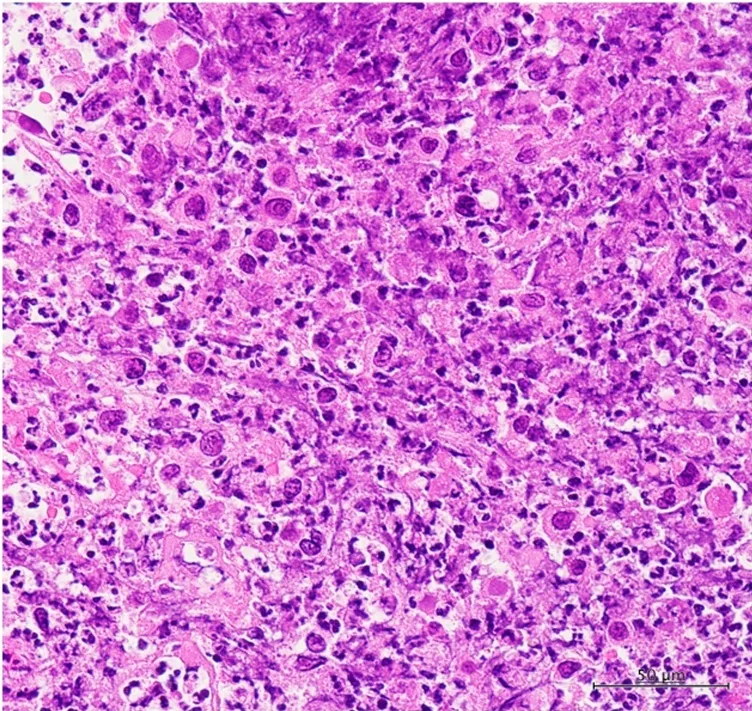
The liver biopsy findings. . The liver biopsy necrosis similar to the tumor cells (Hematoxylin-eosin stain, original magnification x400).
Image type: pathology (h&e)